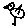
Label: bird